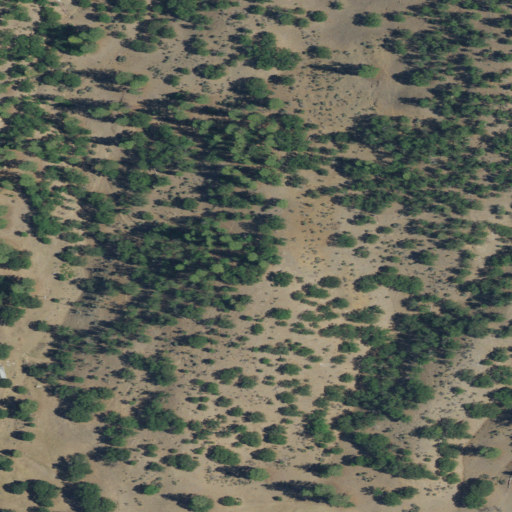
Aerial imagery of valley in California named Luce Gulch containing shrub, grassland, and cultivated crops